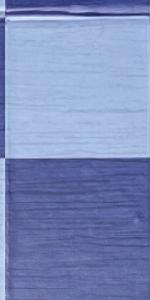
Label: Empty